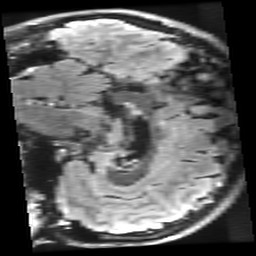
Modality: FLAIR
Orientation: sagittal
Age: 25
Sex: male
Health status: healthy
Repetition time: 12 s
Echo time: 0.09782 s